Question: I am using SlickGrid along with BootStrap. In my scenario, there is a SlickGrid table displayed on the page. Along with it, there is a pop-up which is supposed to display another table. I am populating the tables using for-loops. Now the problem description:
The table on the HTML page displays correctly along with all data. When I click on button to access the pop-up, only first two columns are populated, no matter what. eg. If I have 4 columns viz. Name, Age, Gender, SchoolName. When pop-up pops up, only Name and Age are populated. Other two columns are blank. So, I tried interchanging Age and Gender to check if there is anything wrong with Gender. Now, the table populates only Name and Gender leaving the Age and SchoolName columns blank. Same thing if I place other columns at first or second position.

If similar code works for displaying table on a normal HTML page works, what stops from displaying it properly in the BootStrap modal?
EDIT: One more point- If I try to display 'that' table on HTML page, it displays correctly. But suffers in modal.
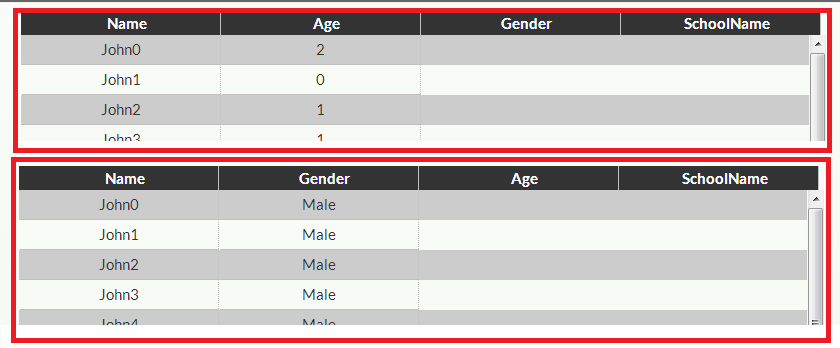
Answer: Make sure you're calling the '.resizeCanvas()' method on the grid after the modal has been shown and all the CSS transitions have completed. Lets say your 'Slick.Grid' instance that lives inside the modal is named 'modalGrid':
'''
$('#modal').on('shown', modalGrid.resizeCanvas)
'''